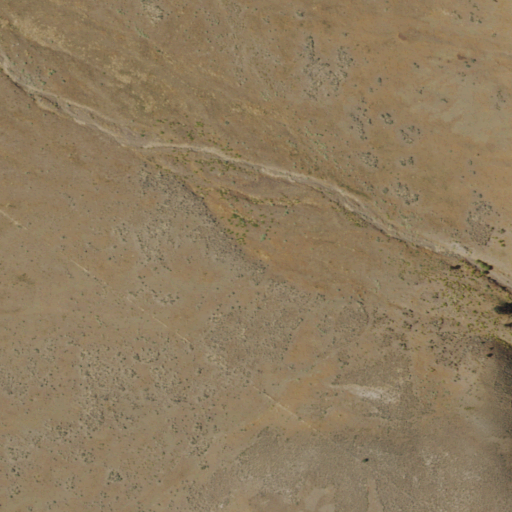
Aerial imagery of valley in Nevada named Trail Canyon containing shrub and grassland